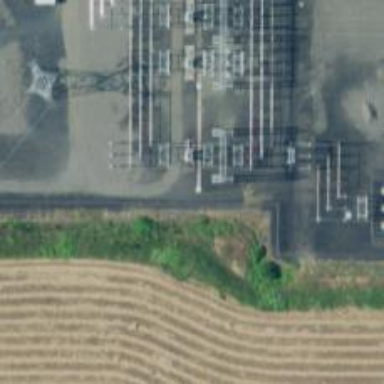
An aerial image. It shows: Outdoor switch for power.